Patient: sex F, age 75
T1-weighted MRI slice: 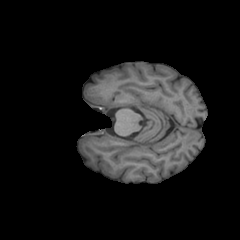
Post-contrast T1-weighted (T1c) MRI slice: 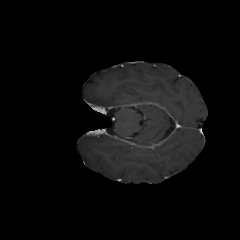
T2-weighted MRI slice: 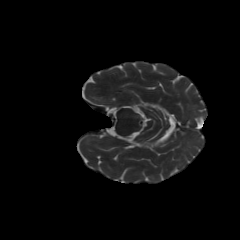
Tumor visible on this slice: no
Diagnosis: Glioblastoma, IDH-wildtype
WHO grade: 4